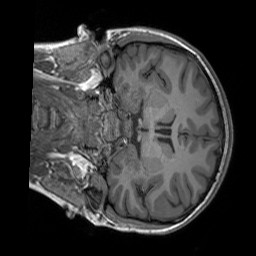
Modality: T1w
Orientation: coronal
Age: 18
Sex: female
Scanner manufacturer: siemens
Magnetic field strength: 3 T
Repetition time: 1.9 s
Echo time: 0.00252 s